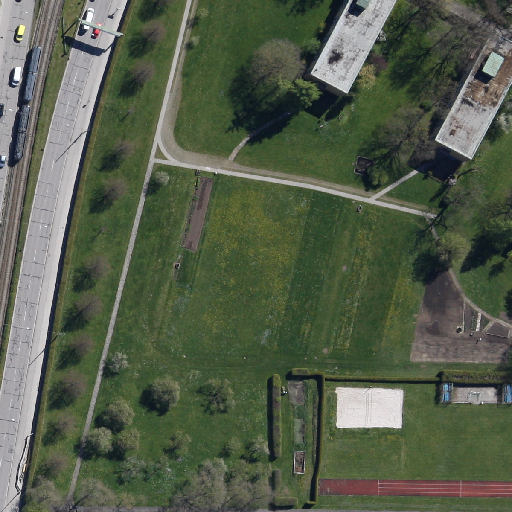
Referring expression: impervious surface